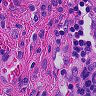
Metastatic tissue present: no